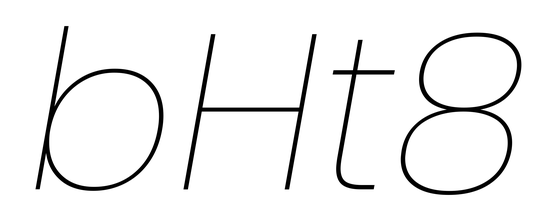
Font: Poppins-ThinItalic